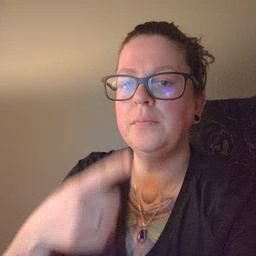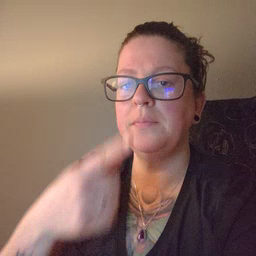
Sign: because